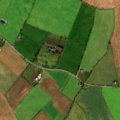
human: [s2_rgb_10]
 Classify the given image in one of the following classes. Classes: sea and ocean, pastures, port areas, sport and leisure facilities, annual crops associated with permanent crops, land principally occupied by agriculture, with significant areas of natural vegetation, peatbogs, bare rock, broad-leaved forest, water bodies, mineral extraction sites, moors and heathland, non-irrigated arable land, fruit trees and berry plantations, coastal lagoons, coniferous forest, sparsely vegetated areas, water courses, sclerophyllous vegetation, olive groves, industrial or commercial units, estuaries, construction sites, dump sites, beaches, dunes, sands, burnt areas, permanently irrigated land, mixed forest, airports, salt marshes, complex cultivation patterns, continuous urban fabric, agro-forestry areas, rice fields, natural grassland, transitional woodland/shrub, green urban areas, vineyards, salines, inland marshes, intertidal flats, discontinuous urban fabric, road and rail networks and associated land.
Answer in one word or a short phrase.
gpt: non-irrigated arable land, pastures